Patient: sex M, age 79
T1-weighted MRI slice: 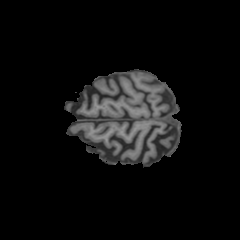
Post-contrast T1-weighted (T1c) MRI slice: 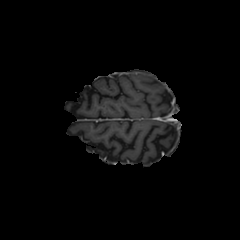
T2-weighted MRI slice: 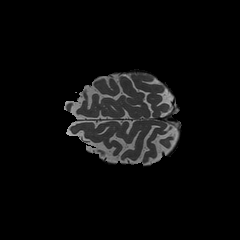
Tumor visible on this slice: no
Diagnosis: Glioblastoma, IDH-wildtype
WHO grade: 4